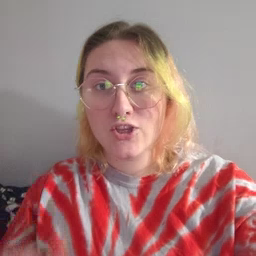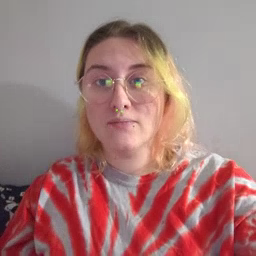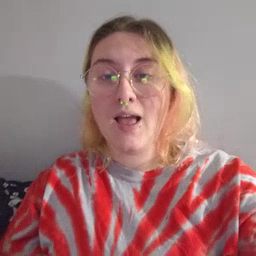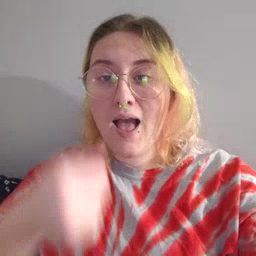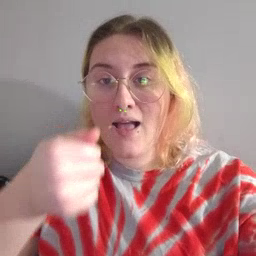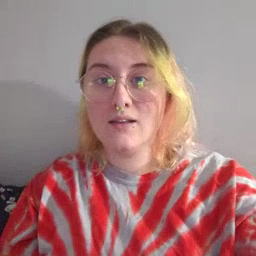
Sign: hide